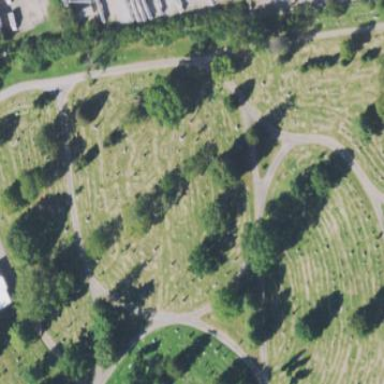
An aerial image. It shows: Cemetery.